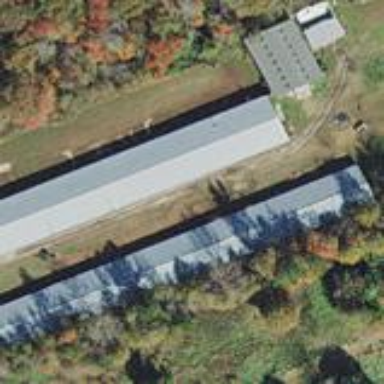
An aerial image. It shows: Poultry house building.